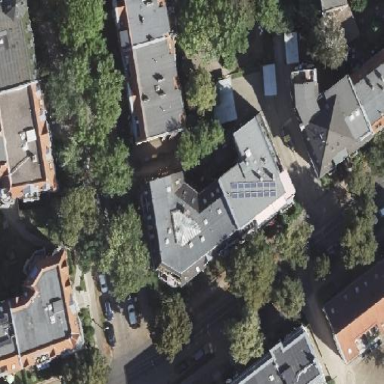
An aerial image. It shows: Building with apartments featuring unique double saltbox roof shape.